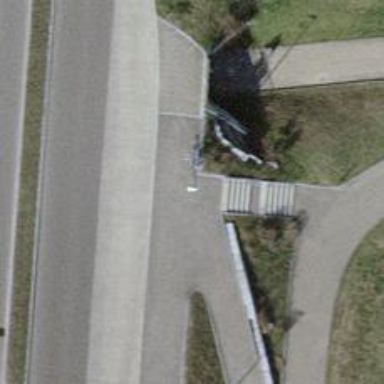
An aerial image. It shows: Concrete steps.